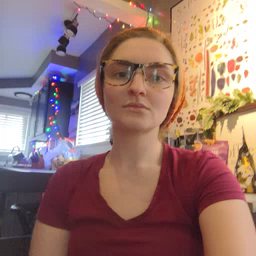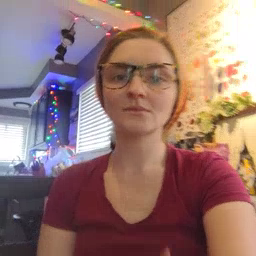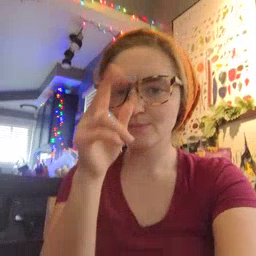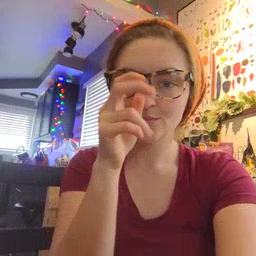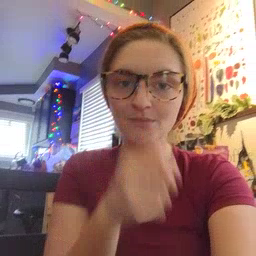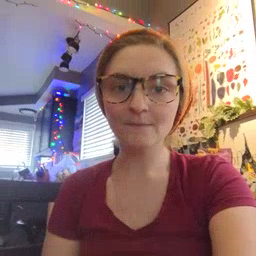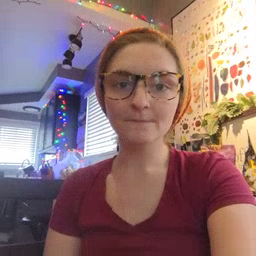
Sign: bug